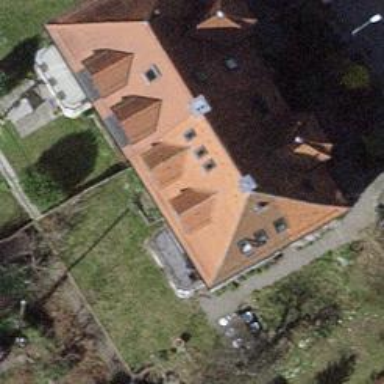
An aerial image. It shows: Building with pyramidal roof shape.